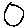
Label: circle